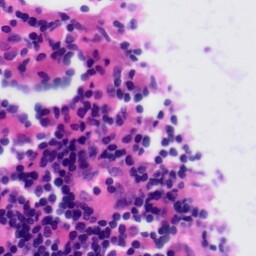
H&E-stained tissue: Tonsil